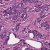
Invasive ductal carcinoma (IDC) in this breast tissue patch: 1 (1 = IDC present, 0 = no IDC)